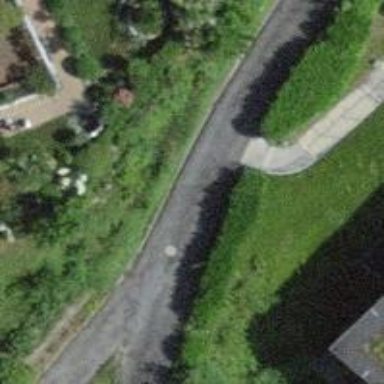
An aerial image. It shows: Service road with paved surface.